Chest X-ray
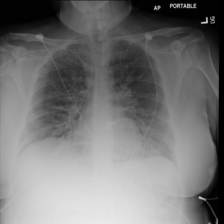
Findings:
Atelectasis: negative
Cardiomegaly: negative
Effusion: negative
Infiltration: negative
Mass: negative
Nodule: negative
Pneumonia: negative
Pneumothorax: negative
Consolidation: negative
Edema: positive
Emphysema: negative
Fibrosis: negative
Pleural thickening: negative
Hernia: negative